Aerial crown-view tile of a tropical tree (Barro Colorado Island, Panama), acquired 20240611:
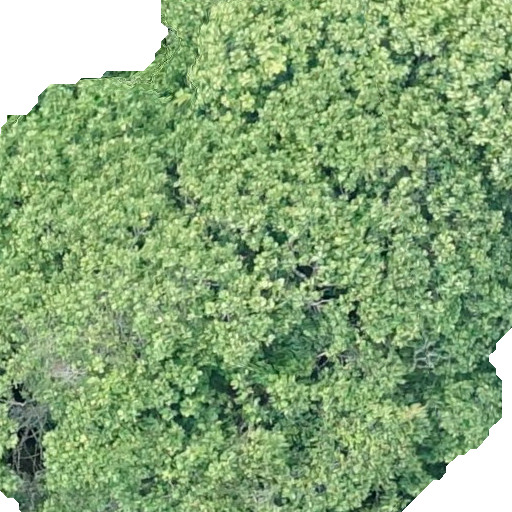
Species: Dipteryx oleifera
GBIF accepted scientific name: Dipteryx oleifera
Crown area: 538.567 m²